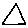
Label: triangle